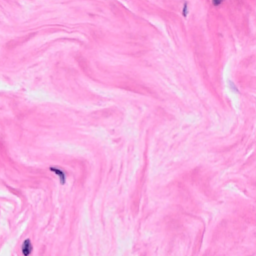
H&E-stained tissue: Breast